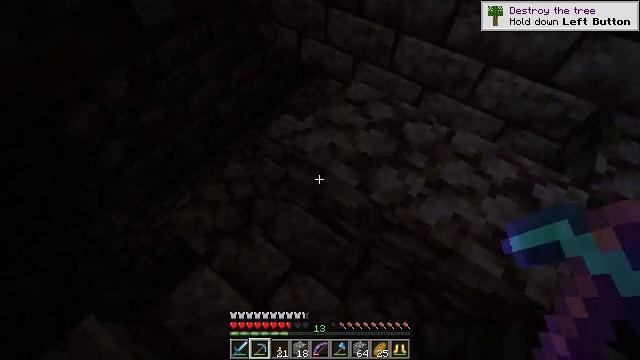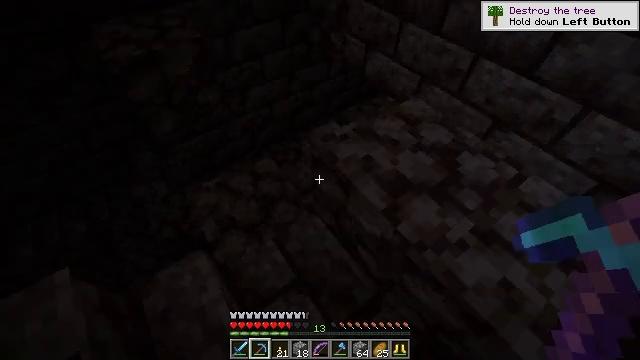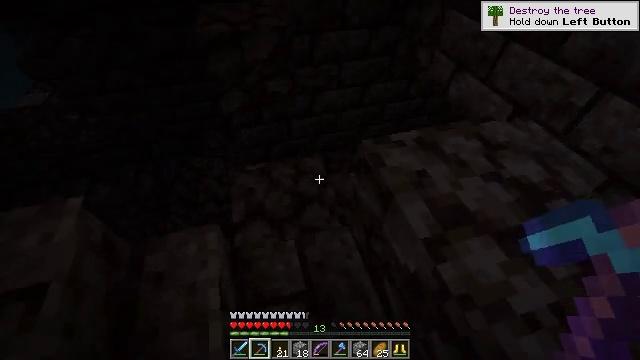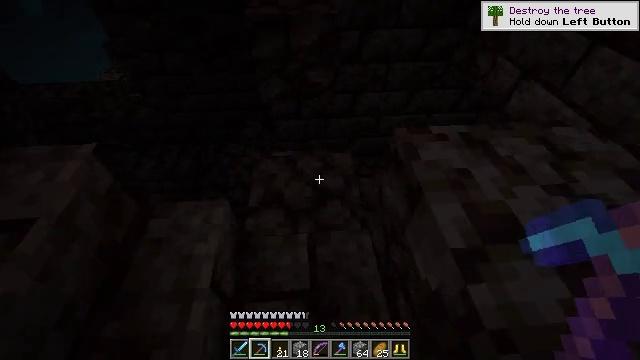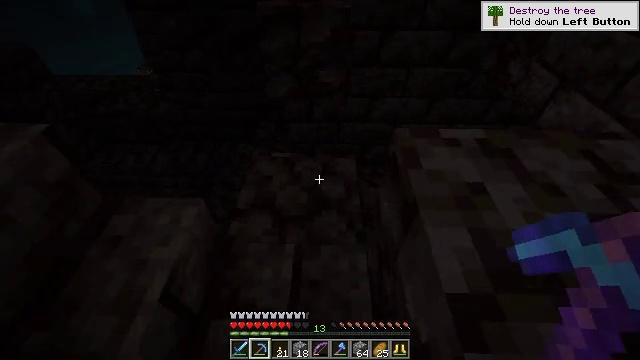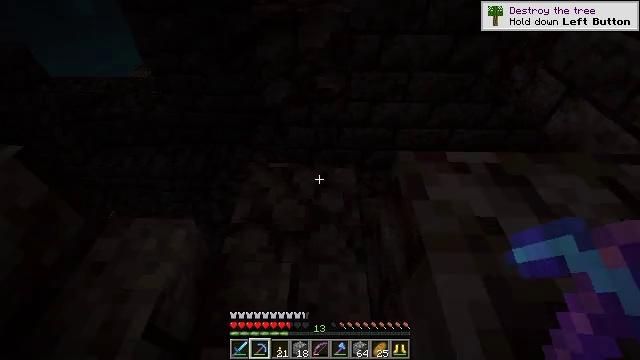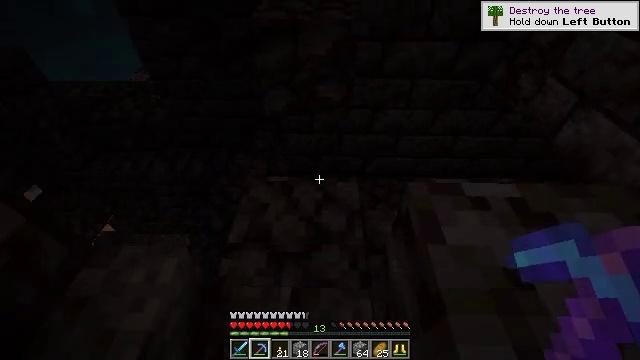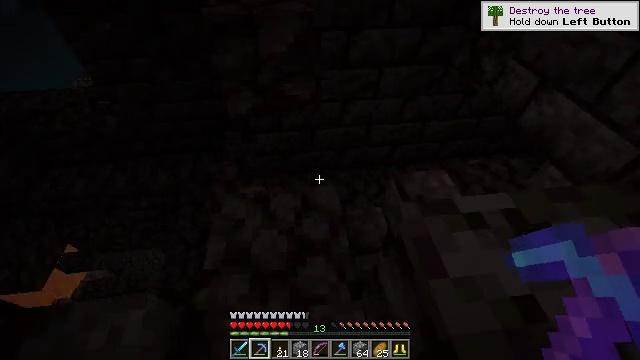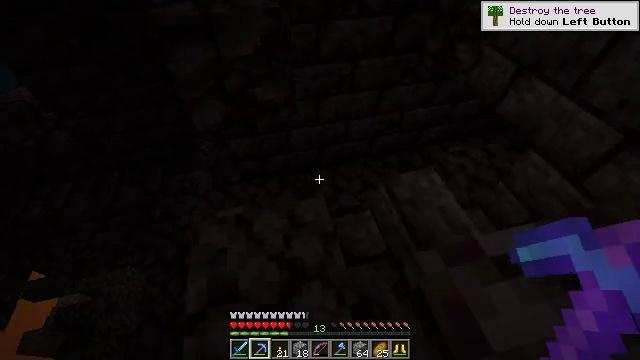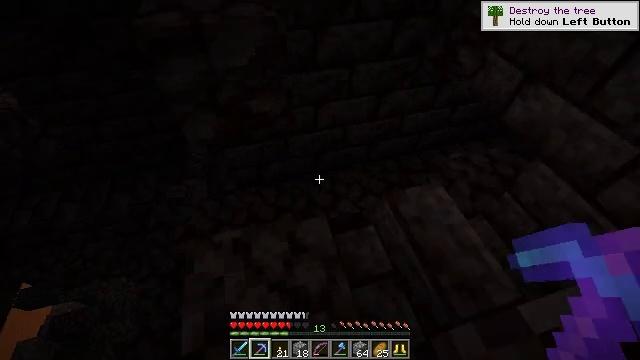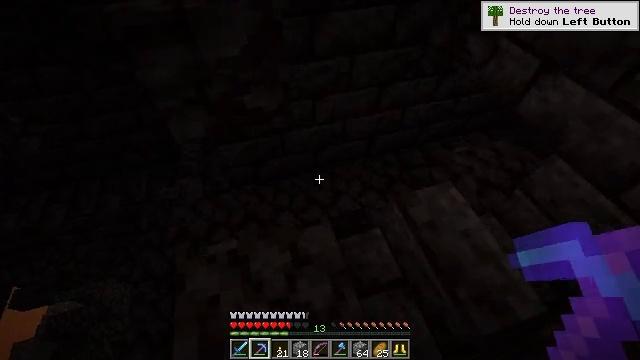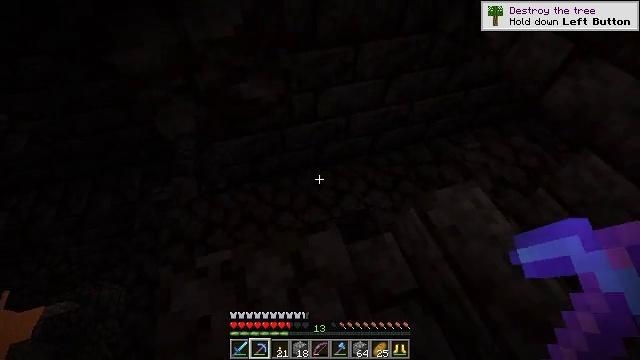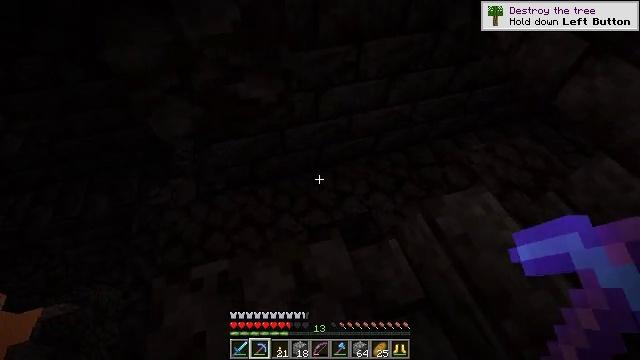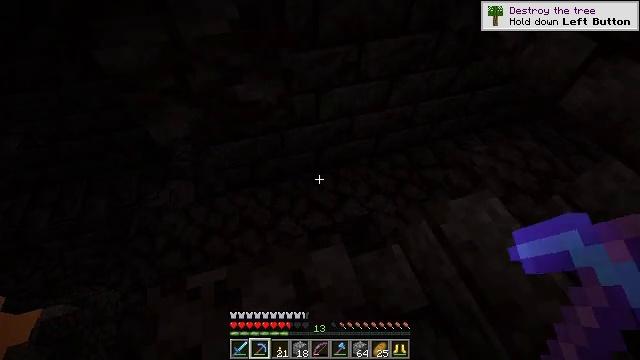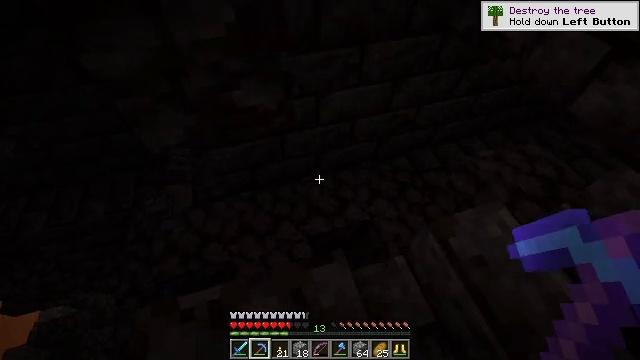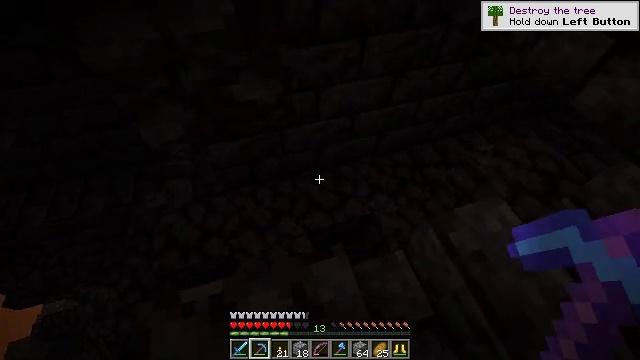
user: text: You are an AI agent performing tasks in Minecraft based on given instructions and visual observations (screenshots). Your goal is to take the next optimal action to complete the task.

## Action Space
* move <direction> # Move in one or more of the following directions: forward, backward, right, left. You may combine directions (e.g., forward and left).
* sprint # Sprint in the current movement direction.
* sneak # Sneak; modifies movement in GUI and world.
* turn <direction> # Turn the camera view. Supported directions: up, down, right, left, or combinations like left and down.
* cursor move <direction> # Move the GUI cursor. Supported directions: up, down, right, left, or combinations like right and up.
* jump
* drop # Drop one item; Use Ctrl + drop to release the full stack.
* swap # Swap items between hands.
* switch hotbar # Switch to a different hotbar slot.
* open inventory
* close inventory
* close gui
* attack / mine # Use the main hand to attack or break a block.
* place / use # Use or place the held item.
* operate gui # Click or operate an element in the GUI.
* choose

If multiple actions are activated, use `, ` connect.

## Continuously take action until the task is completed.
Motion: motion action
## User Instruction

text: Collect polished blackstone bricks by attacking them.
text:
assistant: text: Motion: move forward, turn left and up
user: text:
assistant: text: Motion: move forward, turn left and up
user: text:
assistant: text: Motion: move forward, turn left and up
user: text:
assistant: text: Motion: move forward, turn left and up
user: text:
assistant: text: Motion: move forward
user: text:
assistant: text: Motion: move forward
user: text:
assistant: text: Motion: move forward, turn right and down
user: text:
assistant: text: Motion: move forward, turn right and down
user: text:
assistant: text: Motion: move forward, sneak, turn right
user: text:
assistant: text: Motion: move forward, sneak, turn right and down
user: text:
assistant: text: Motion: move forward, sneak
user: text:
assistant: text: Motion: move forward, sneak
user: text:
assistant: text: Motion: move forward, sneak
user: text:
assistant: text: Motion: move forward, sneak
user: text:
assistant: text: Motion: move forward, sneak, turn down
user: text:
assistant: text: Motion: move forward, sneak, turn down
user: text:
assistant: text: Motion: move forward and move right, sneak, turn down
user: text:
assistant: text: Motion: move forward and move right, sneak, turn right and down
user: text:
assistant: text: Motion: move forward and move right, sneak, turn down
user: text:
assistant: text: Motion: move forward and move right, sneak
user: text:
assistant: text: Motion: move forward and move right, sneak
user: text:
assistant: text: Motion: move forward and move right, sneak
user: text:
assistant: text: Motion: move forward and move right, sneak
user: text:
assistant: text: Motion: move forward and move right
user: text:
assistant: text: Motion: move forward and move right
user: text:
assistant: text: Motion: move forward and move right, turn left and up
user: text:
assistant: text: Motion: move forward, turn left and up
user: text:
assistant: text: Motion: move forward, turn left and up
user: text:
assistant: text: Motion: move forward, turn left and up
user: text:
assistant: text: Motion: move forward, turn left and up